Interaction volume radius: 5 \u00c5
Interaction volume height: 45 \u00c5
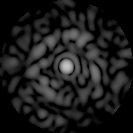
Disorder parameter: 0.8135